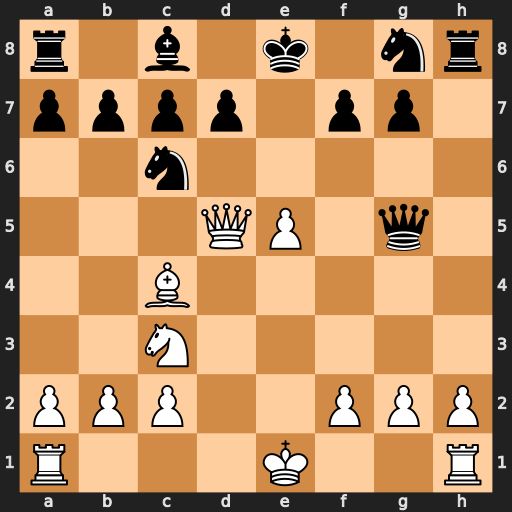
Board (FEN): r1b1k1nr/pppp1pp1/2n5/3QP1q1/2B5/2N5/PPP2PPP/R3K2R
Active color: w
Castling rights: KQkq
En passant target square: -
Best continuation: Qxf7+ Kd8 Qf8#